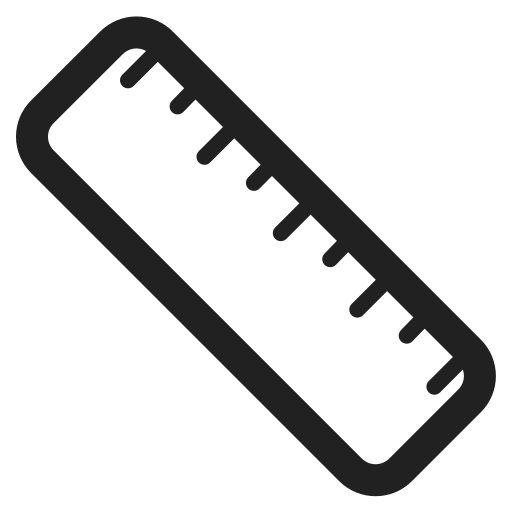
straight ruler high contrast